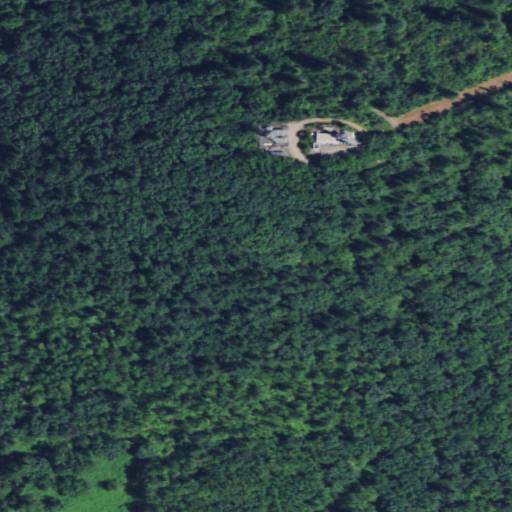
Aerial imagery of mountain in Washington named Biddle Butte containing deciduous forest, mixed forest, evergreen forest, open development, low intensity development, and pasture